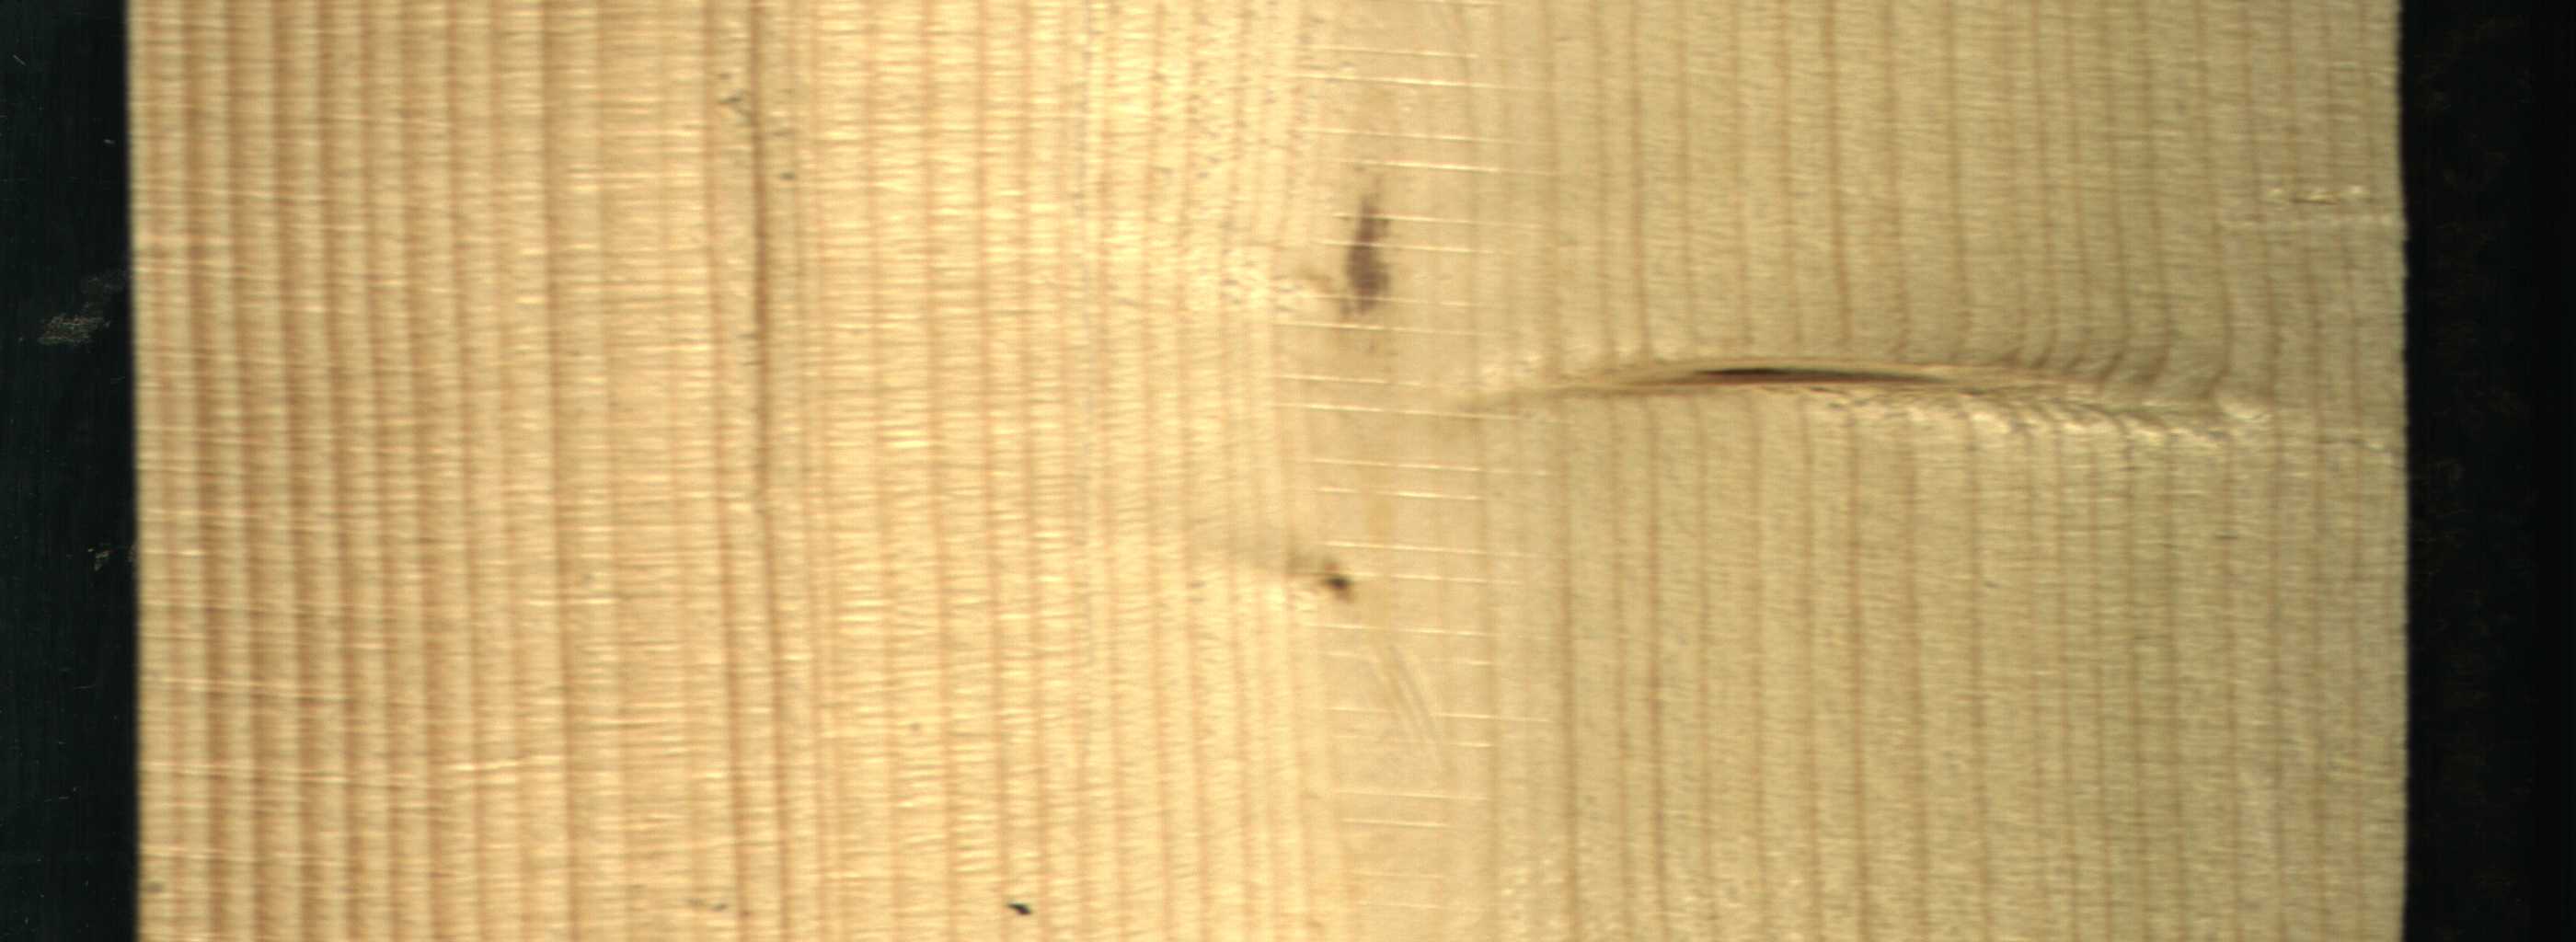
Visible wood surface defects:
Marrow
Live_Knot